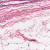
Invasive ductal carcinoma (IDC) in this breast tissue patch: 0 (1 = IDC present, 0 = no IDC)